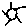
Label: sun